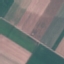
Label: AnnualCrop